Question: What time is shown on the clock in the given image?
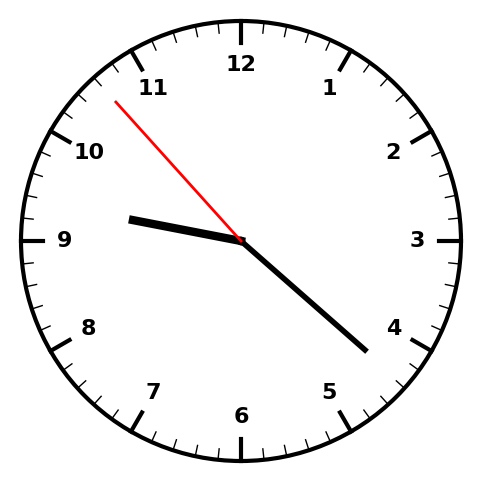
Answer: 09:21:53